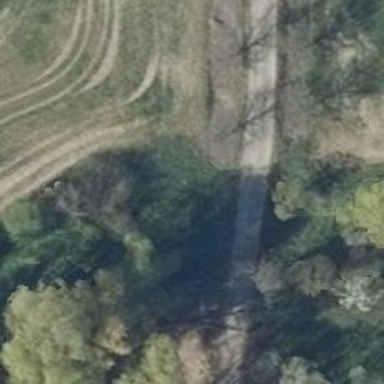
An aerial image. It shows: Culvert tunnel.